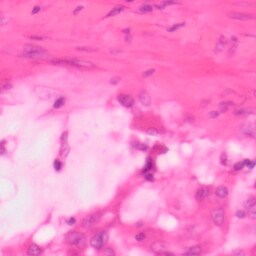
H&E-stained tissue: Colon